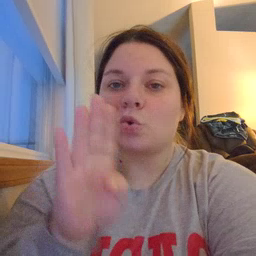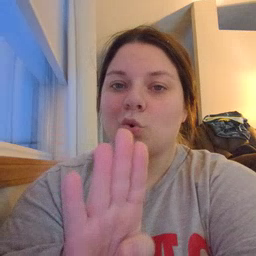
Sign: close